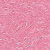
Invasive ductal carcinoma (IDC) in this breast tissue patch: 0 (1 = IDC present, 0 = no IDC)